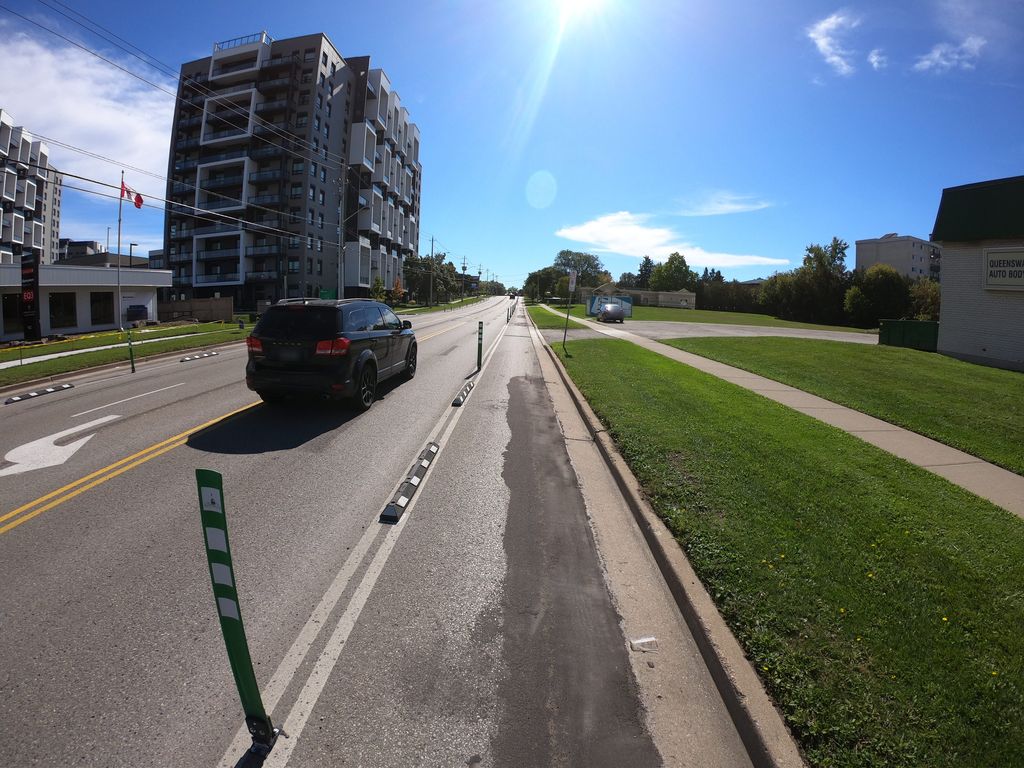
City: kitchener-waterloo